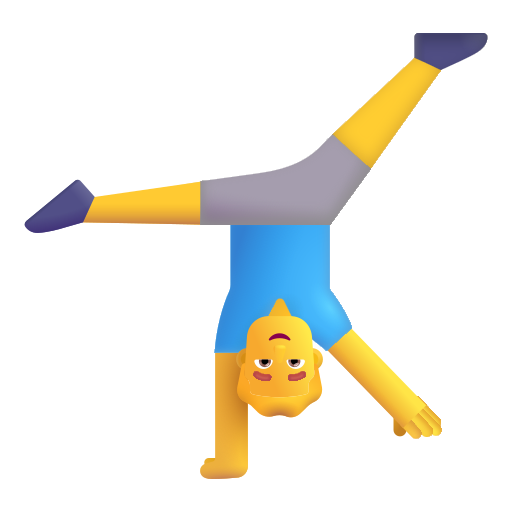
man cartwheeling color default